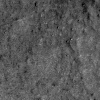
Atmospheric dust classification: not_dusty